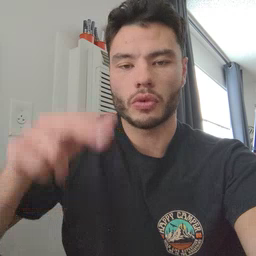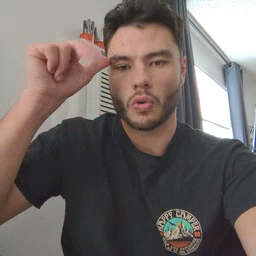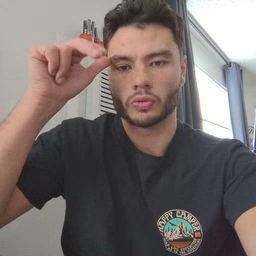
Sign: horse